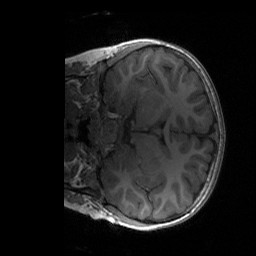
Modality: T1w
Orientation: coronal
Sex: male
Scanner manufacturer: siemens
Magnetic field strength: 3 T
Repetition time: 1.9 s
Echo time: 0.00243 s